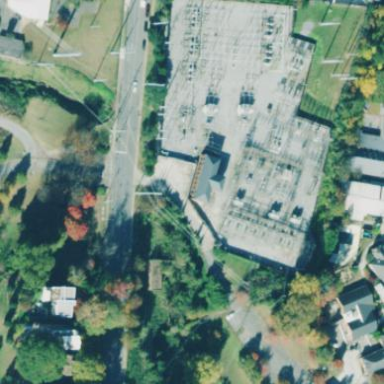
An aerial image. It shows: Distribution level power substation enclosed by fence.